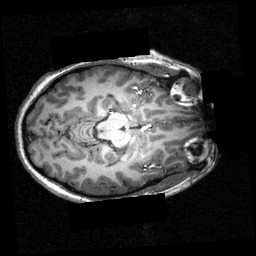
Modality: T1w
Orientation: axial
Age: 27
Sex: female
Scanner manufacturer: siemens
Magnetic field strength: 3.951 T
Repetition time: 1.5 s
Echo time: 0.00335 s